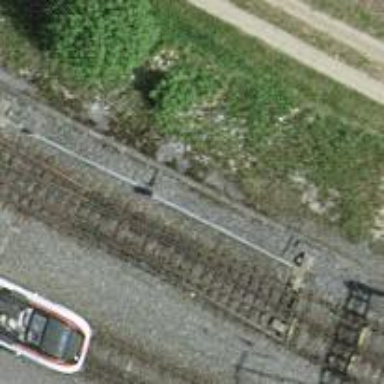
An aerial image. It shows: Railway yard.